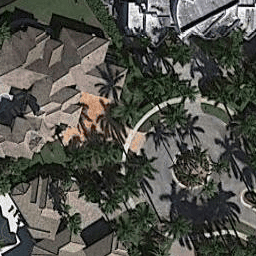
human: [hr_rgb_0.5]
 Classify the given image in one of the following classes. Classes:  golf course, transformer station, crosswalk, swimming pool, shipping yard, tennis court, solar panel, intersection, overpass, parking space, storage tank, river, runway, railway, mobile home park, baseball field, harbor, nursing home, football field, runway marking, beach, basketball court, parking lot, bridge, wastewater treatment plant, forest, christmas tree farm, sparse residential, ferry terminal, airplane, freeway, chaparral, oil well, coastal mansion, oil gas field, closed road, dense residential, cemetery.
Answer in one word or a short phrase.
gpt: coastal mansion